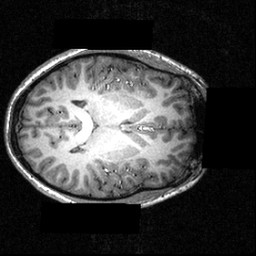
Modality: T1w
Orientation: axial
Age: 16
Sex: male
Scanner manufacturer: siemens
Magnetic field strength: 3.951 T
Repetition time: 1.5 s
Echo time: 0.00335 s